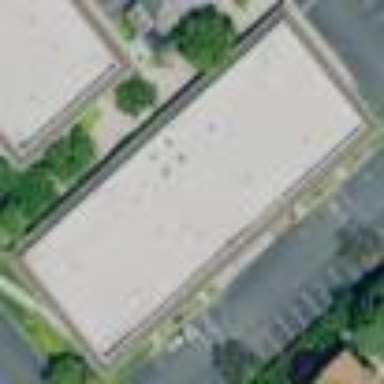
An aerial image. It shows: Commercial building.